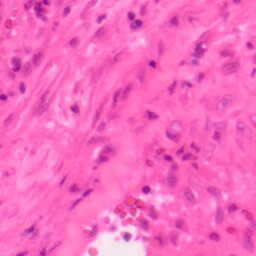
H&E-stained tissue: Colon